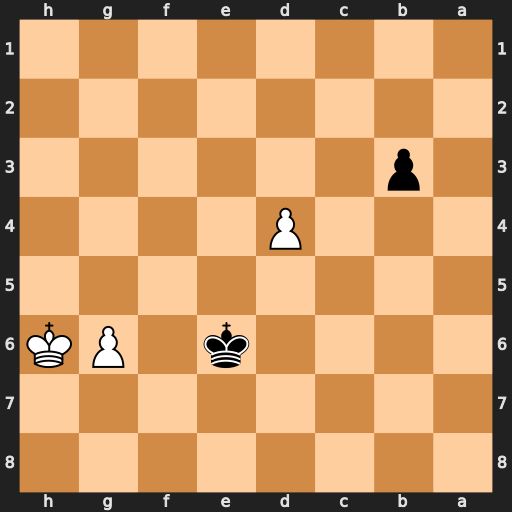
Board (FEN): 8/8/4k1PK/8/3P4/1p6/8/8
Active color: b
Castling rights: -
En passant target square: -
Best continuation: b2 d5+ Kf6